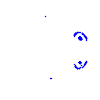
Particle: kaon